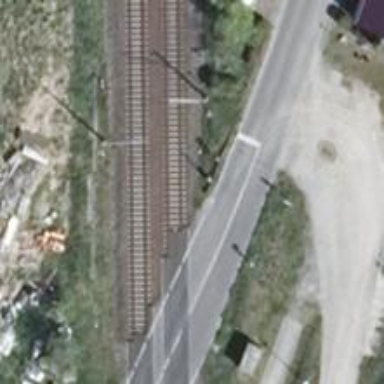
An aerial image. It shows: Railway signal.